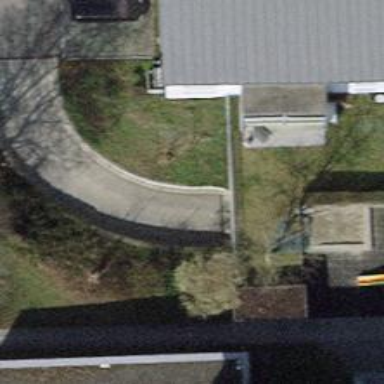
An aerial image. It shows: Parking entrance.